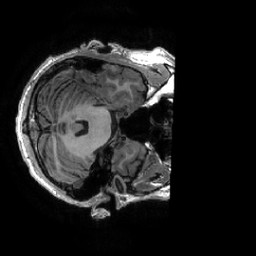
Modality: T1w
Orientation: axial
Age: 26
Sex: male
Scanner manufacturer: ge
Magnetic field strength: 3 T
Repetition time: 0.0073 s
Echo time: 0.003 s